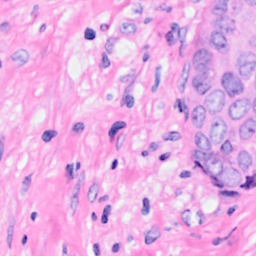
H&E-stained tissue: Breast